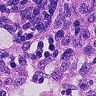
Metastatic tissue present: no